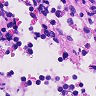
Metastatic tissue present: no